Fundus camera: zeiss
Shooting center: fovea
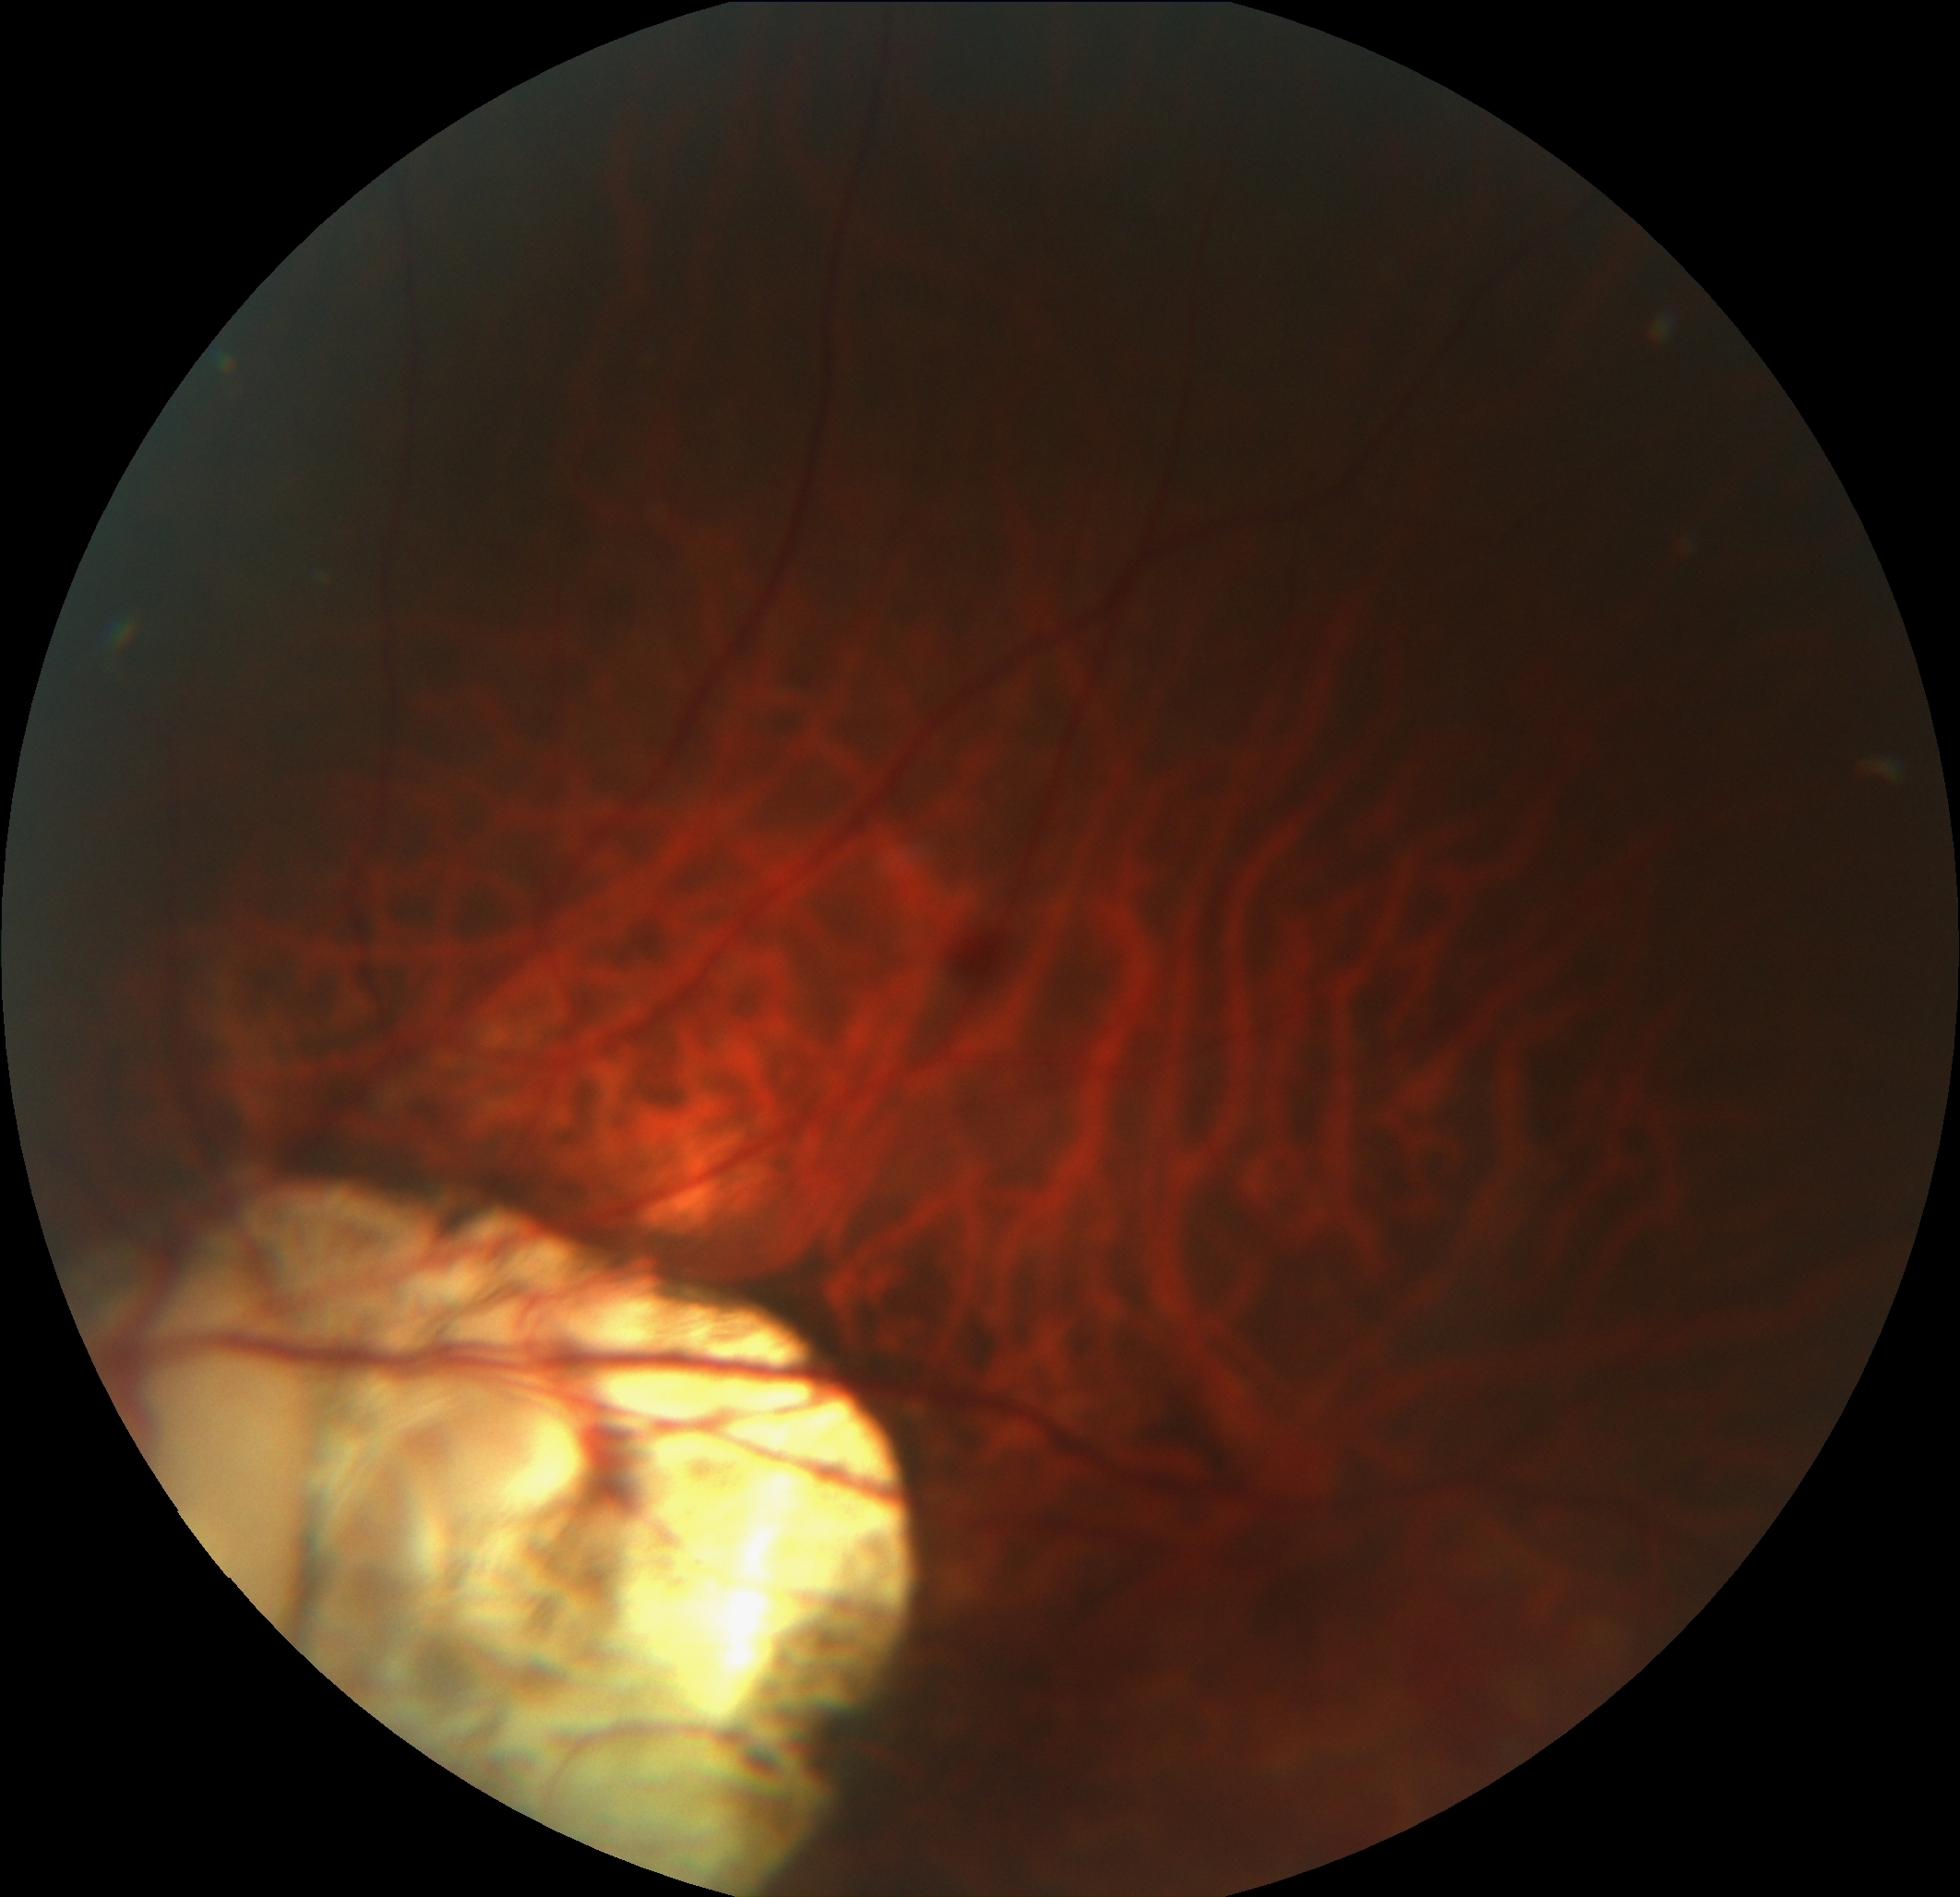
Pathologic myopia: yes
Patchy retinal atrophy: present
Retinal detachment: absent